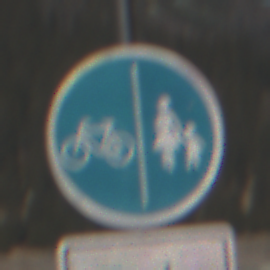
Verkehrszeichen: GetrennterRadUndGehwegRadwegLinks
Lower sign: HinweisDurchVerbaleAngabe2
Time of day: Midday
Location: Outdoor (Nature)
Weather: PartlyCloudy
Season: NotSpecified
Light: Natural